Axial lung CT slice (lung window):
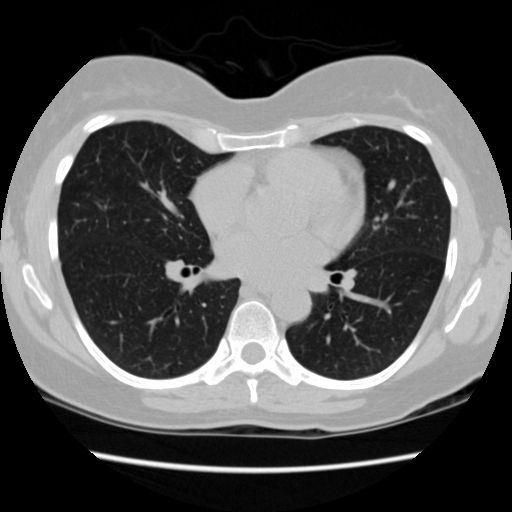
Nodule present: no